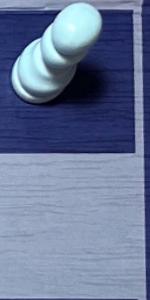
Label: Empty